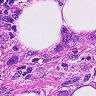
Metastatic tissue present: yes